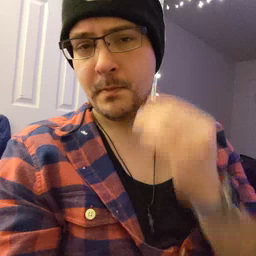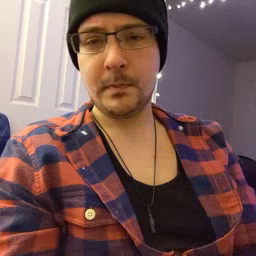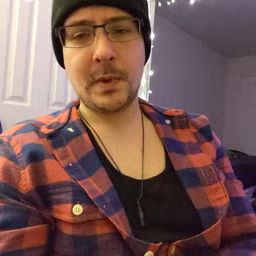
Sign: finger